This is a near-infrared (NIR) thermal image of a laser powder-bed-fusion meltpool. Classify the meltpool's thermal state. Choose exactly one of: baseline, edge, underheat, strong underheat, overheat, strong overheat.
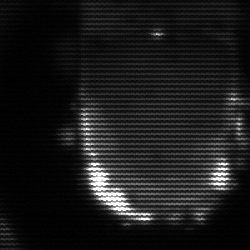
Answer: baseline